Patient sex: M
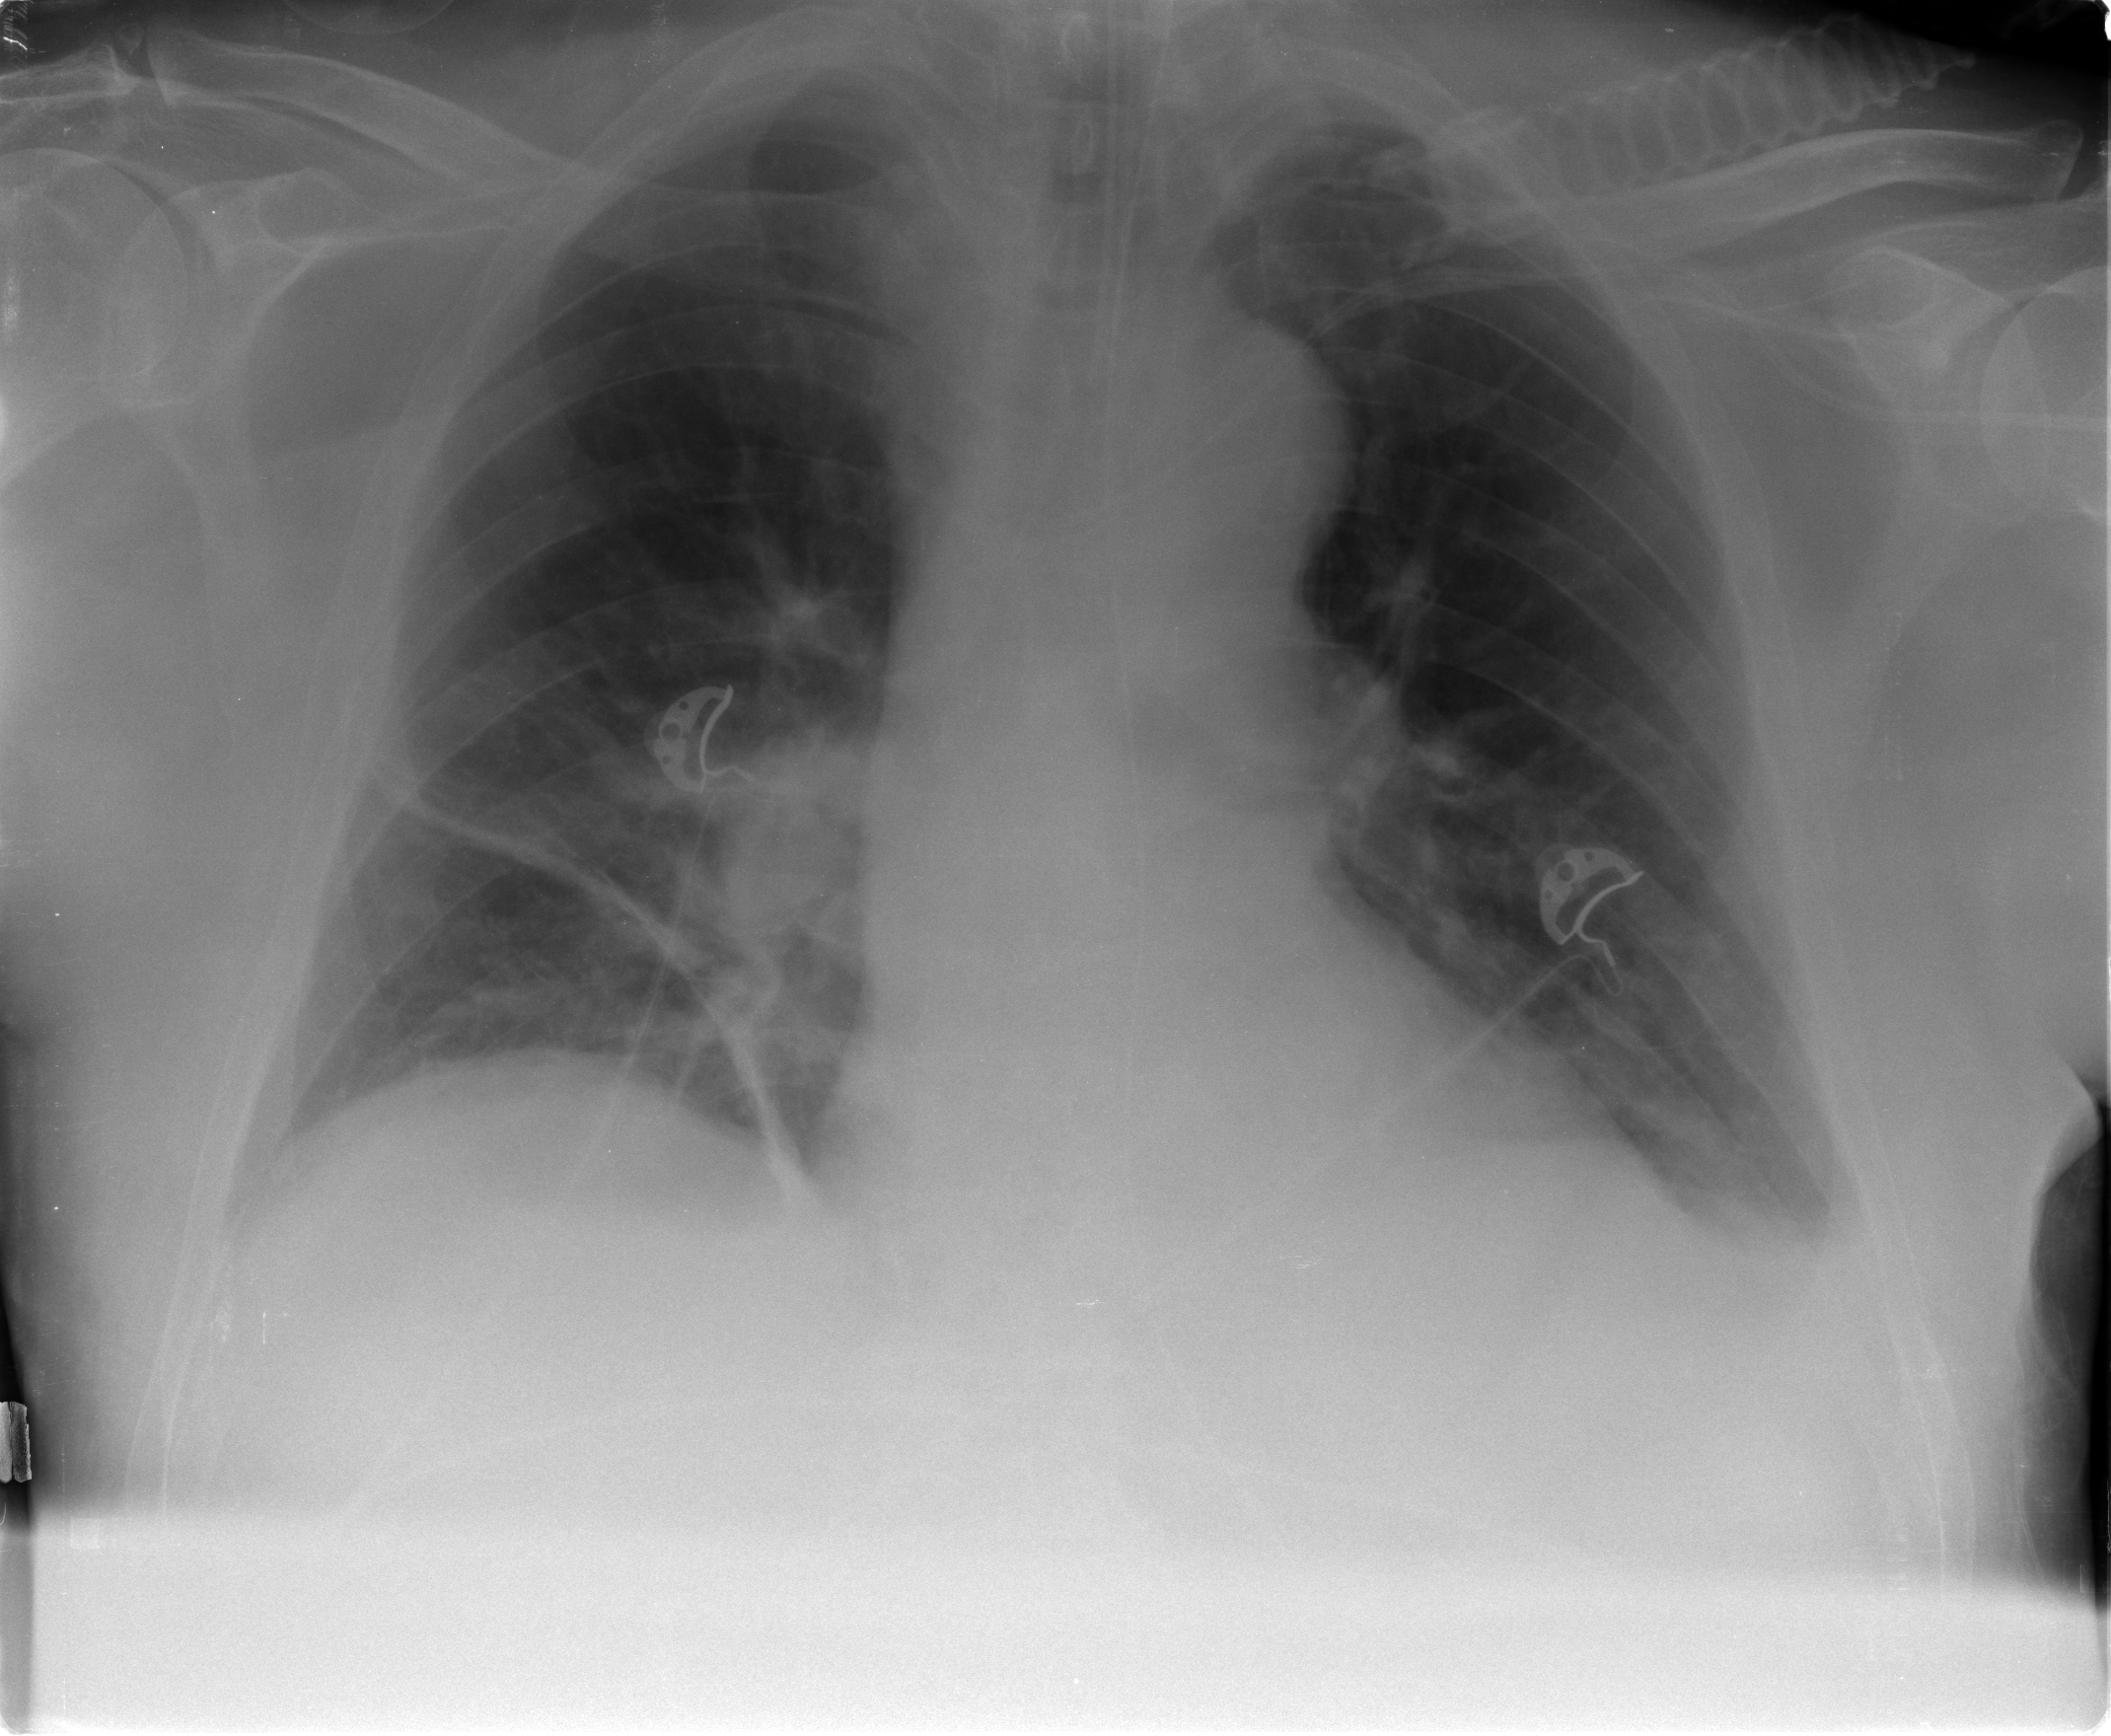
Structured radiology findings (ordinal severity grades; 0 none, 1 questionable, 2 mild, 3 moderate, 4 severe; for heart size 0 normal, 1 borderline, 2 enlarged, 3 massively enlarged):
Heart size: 0
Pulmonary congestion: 0
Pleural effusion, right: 0
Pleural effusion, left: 2
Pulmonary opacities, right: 0
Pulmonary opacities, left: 0
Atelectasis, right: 2
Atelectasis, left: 2